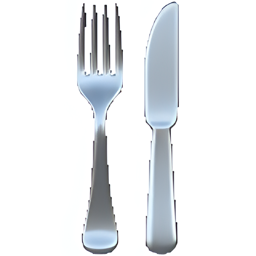
Name: fork and knife
Emoji: 🍴
Group: Food & Drink
Sub-group: dishware